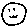
Label: smiley face